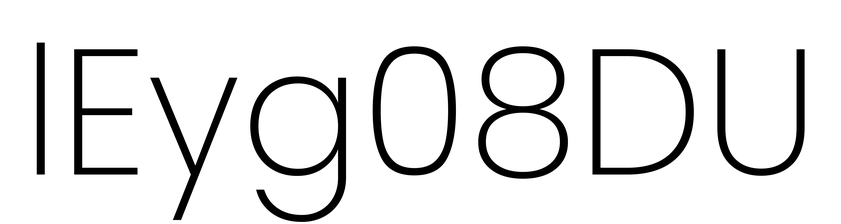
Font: Poppins-ExtraLight